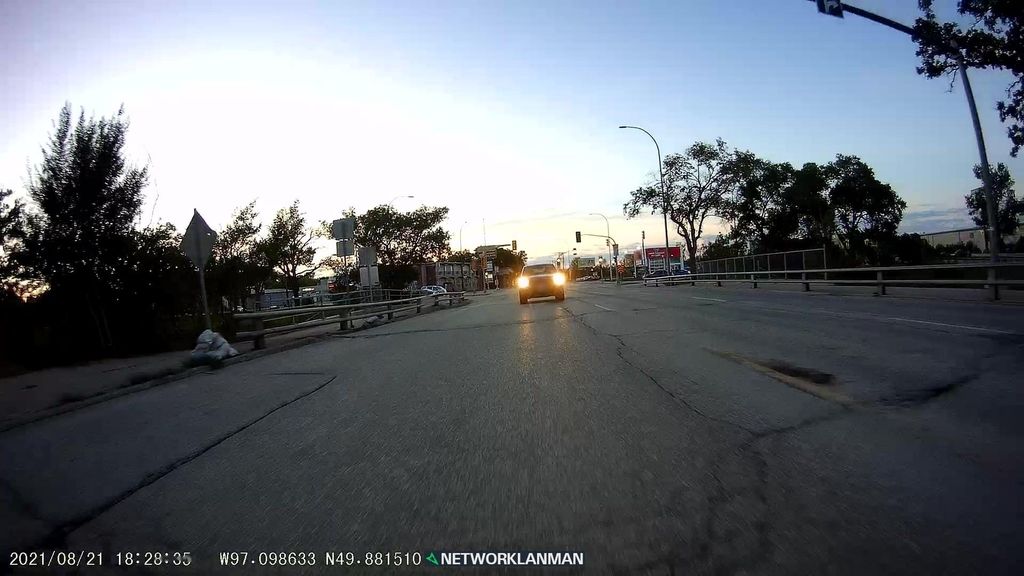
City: winnipeg